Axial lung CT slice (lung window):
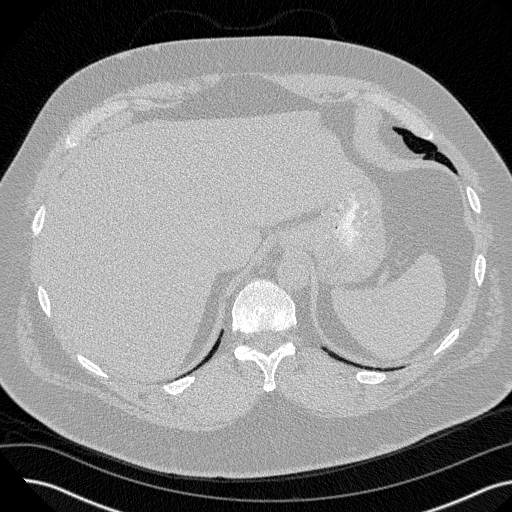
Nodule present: no